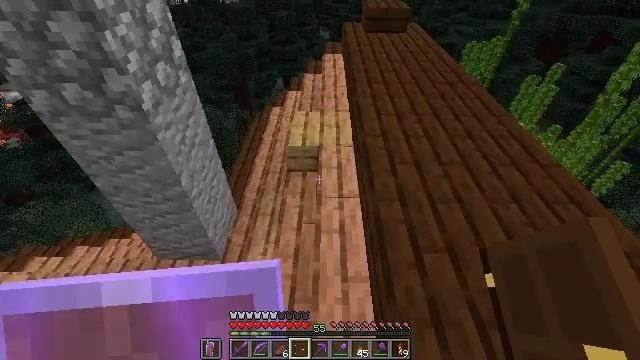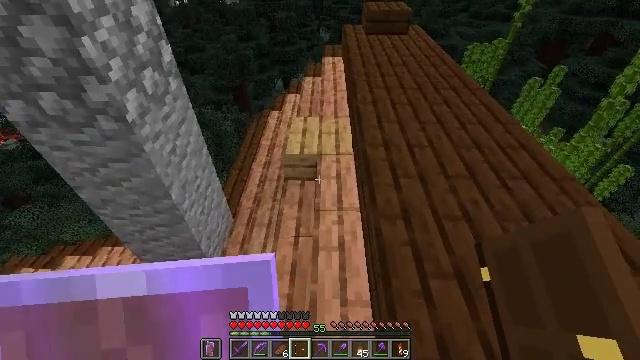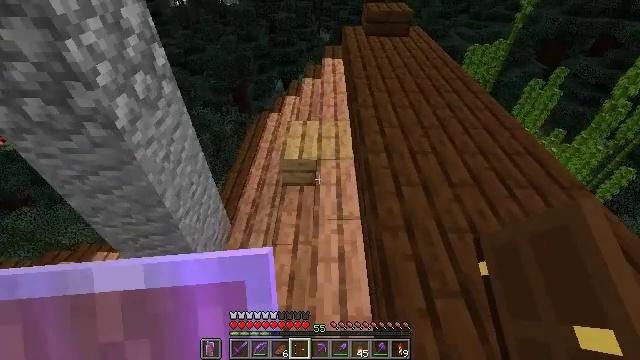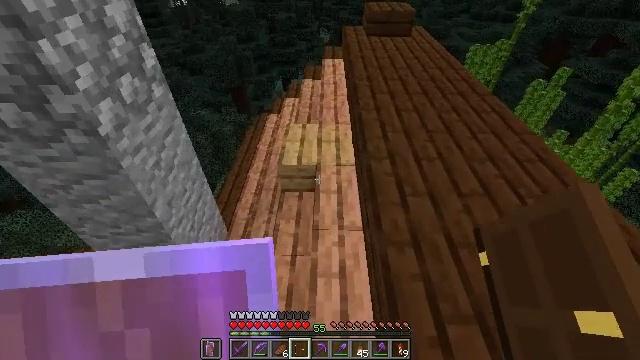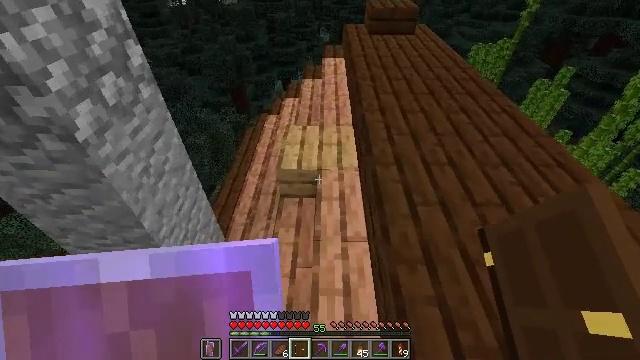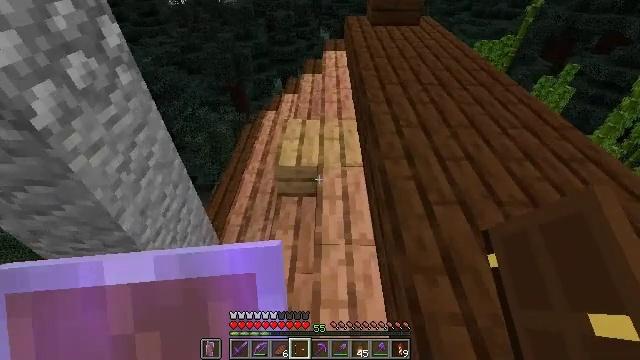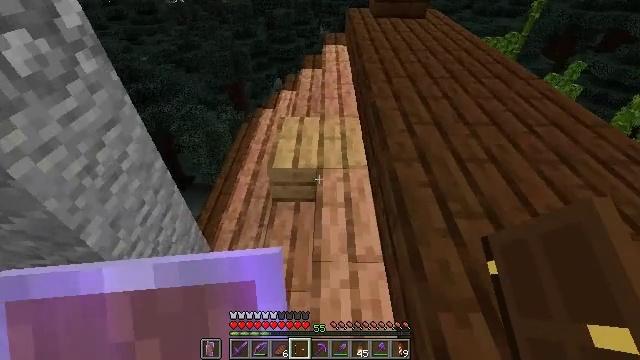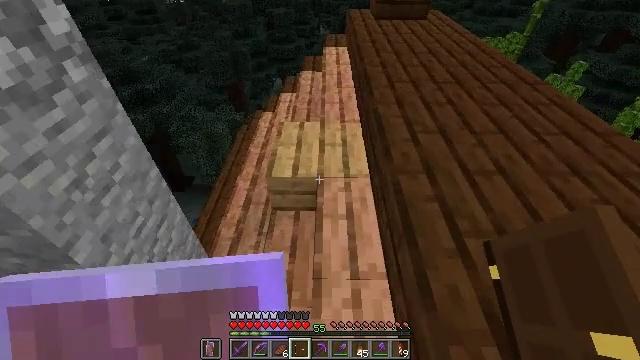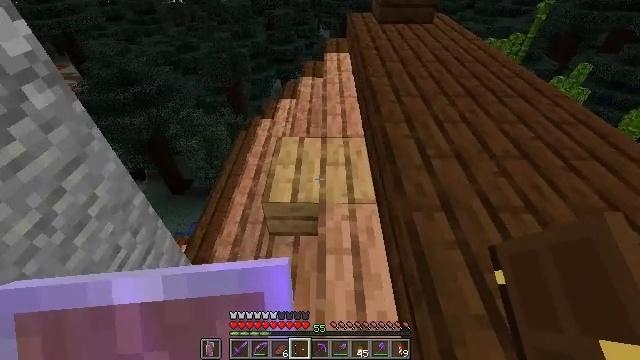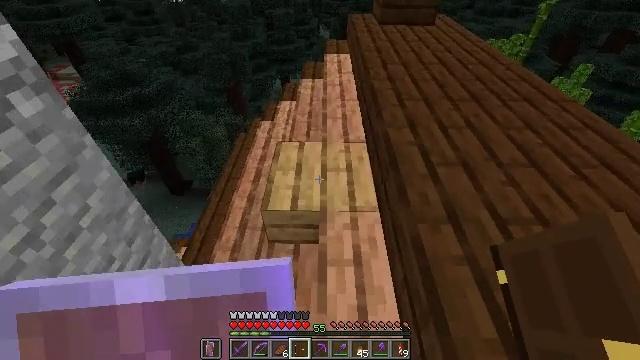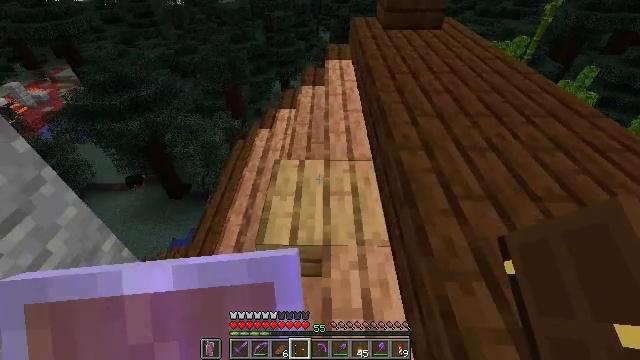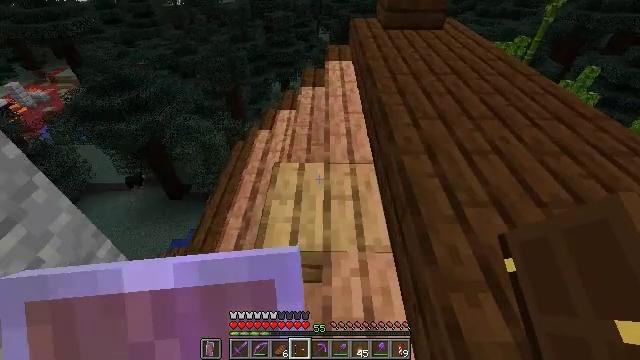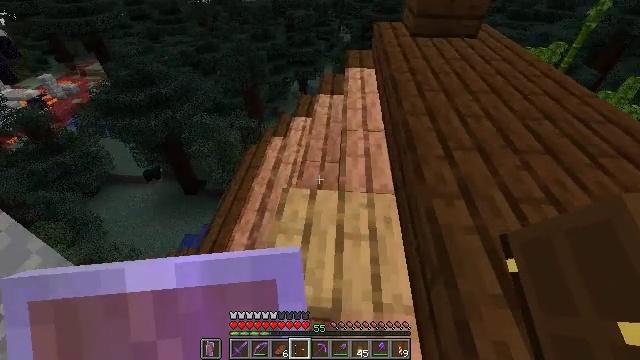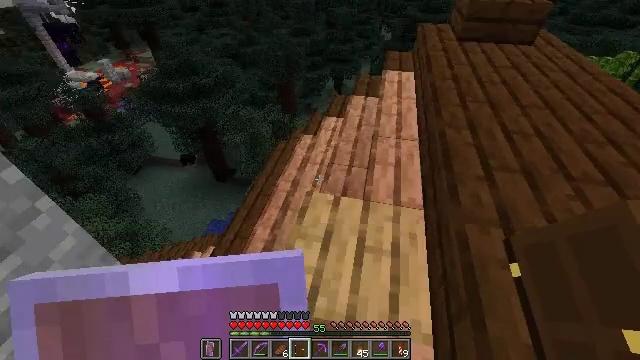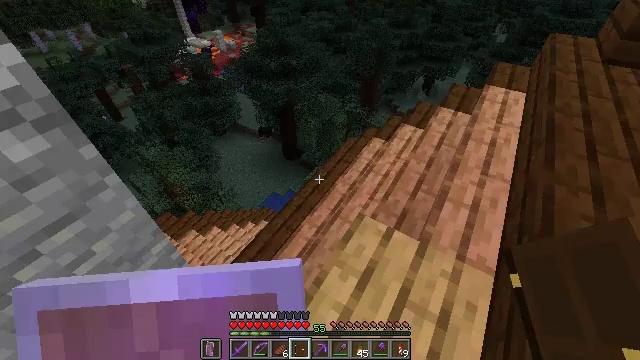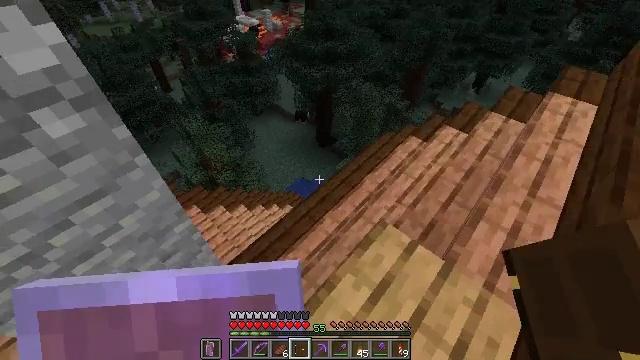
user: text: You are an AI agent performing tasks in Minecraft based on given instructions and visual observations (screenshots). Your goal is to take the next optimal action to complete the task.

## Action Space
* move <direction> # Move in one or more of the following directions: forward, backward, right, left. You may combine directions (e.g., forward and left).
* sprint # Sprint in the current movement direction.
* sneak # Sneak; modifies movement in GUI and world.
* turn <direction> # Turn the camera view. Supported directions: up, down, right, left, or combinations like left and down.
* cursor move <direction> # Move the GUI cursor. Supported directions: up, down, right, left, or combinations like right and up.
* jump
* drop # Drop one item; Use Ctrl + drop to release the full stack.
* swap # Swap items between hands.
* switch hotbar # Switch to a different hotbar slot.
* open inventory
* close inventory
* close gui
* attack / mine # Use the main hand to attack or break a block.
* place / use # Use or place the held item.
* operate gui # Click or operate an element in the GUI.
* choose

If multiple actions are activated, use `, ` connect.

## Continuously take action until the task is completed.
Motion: motion action
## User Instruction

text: Gather the lantern to use it later.
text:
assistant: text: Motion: move forward
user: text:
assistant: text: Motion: move forward
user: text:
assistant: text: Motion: move forward
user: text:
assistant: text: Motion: move forward
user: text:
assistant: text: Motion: move forward
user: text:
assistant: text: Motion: move forward
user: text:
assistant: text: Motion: move forward
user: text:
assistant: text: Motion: move forward
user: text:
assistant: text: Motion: move forward
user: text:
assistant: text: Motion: move forward
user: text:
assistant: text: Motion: move forward
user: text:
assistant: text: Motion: move forward, turn left
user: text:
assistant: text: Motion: move forward, turn left
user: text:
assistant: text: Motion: move forward, turn left and down
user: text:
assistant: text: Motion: move forward, turn left and down
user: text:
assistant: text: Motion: turn left and down
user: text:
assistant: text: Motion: turn left and down
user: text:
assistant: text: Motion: no_op
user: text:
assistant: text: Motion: no_op
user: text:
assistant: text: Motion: no_op
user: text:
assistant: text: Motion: no_op
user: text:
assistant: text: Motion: no_op
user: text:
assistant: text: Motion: no_op
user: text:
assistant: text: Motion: move forward, turn left
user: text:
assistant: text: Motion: move forward, turn left
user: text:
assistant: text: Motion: move forward, turn left
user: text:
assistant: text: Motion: move forward
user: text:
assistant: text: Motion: move forward
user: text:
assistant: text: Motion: move forward
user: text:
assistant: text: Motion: move forward